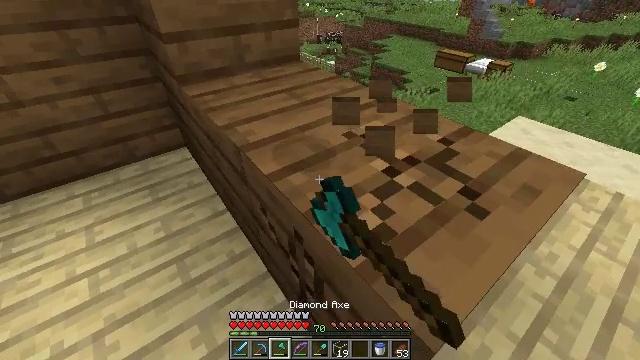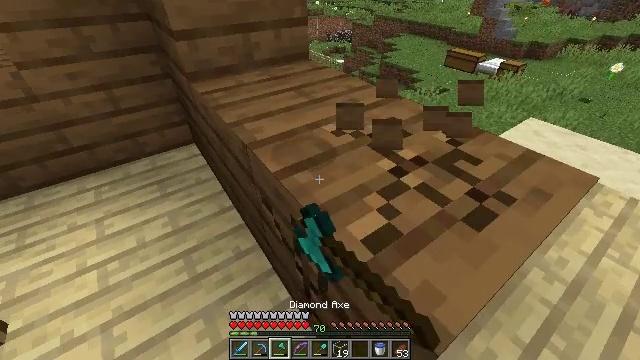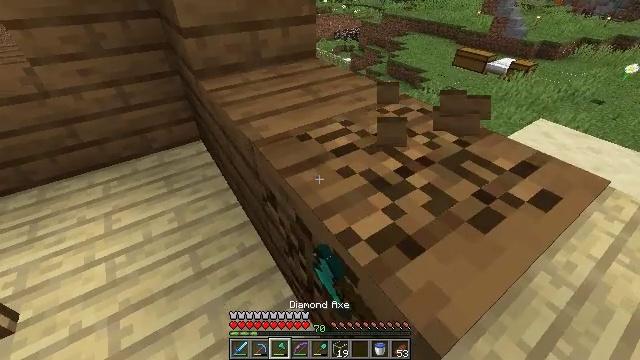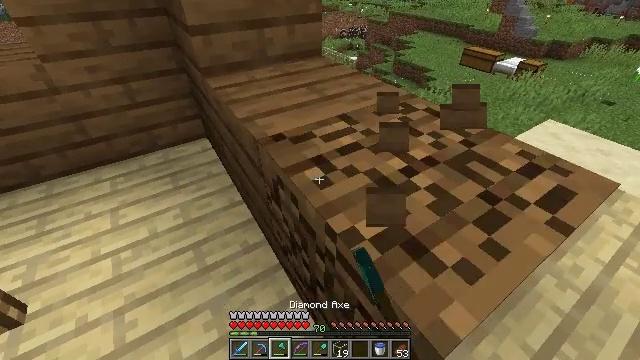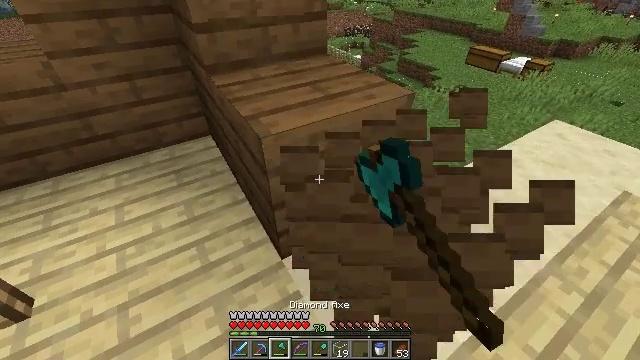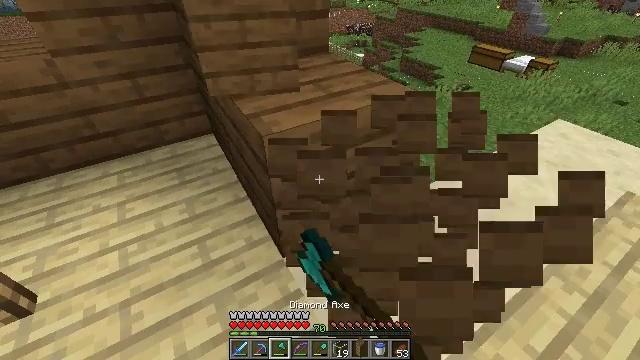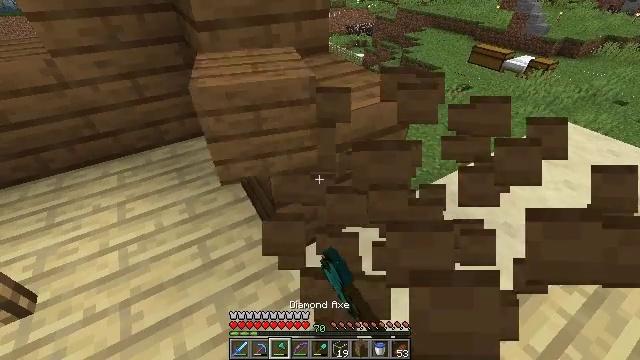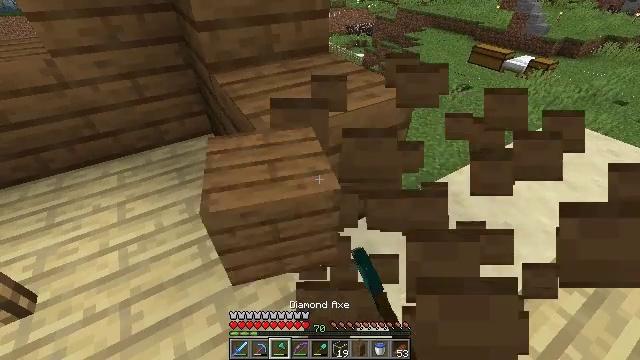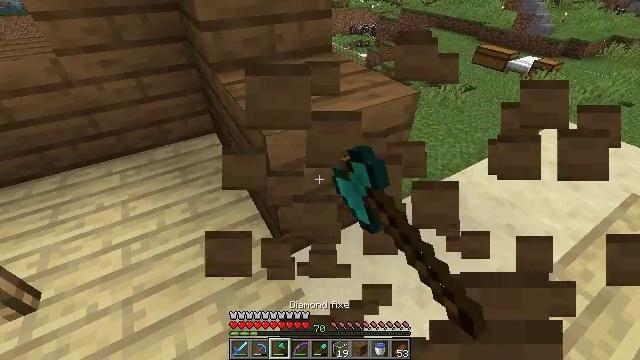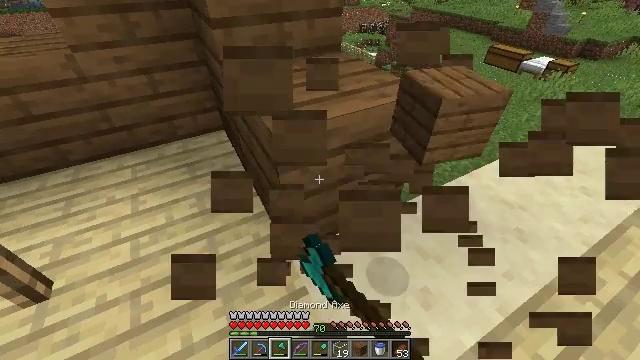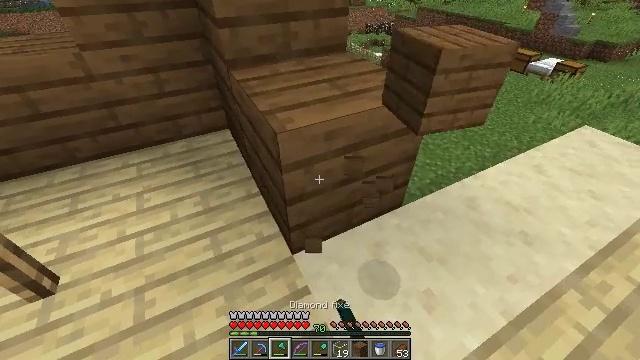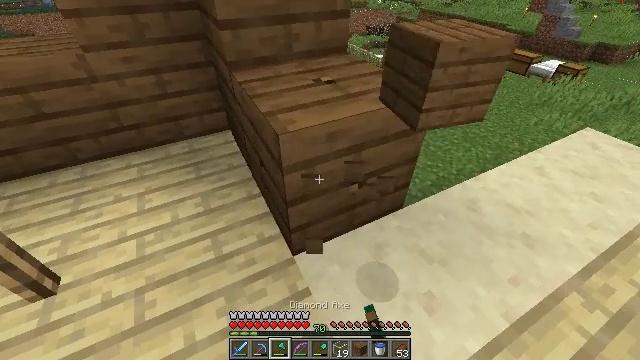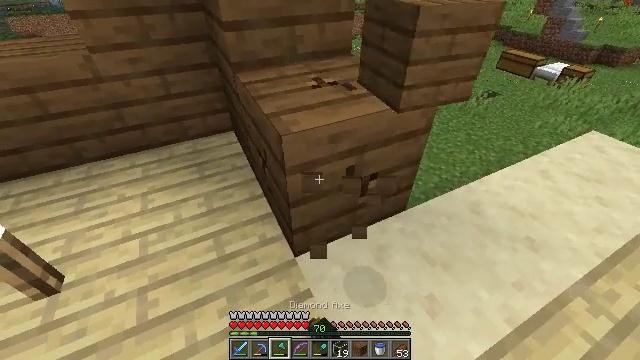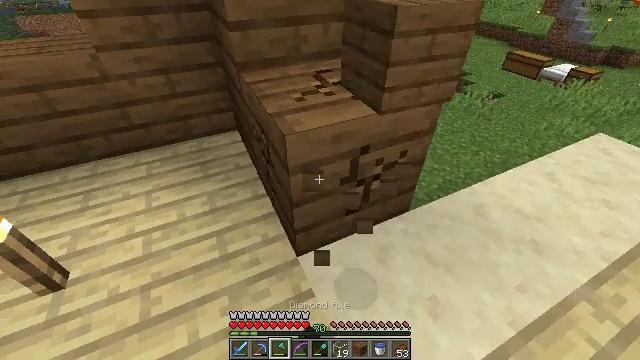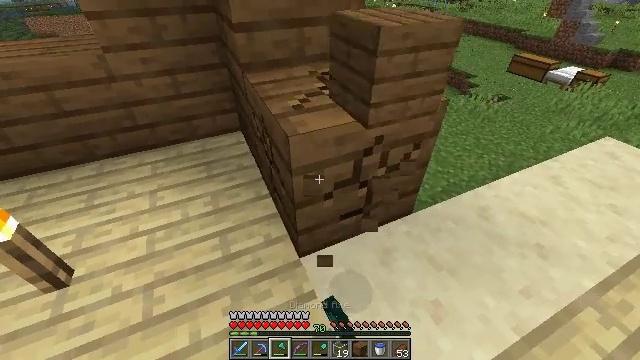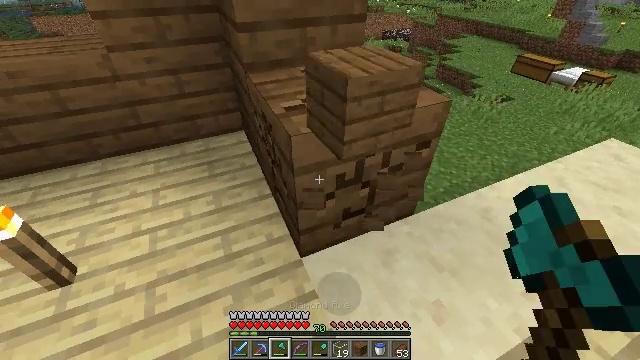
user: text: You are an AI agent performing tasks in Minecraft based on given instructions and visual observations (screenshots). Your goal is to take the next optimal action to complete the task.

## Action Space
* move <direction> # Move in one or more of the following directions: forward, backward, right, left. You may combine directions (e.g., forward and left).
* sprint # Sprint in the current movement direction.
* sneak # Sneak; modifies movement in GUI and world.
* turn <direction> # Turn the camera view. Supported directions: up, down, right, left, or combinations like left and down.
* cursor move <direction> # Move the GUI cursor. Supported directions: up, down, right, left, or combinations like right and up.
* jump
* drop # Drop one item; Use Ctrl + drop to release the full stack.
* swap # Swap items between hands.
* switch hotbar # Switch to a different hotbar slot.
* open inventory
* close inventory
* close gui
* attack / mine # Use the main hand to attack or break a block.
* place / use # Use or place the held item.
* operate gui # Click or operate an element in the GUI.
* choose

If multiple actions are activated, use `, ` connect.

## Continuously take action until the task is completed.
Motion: motion action
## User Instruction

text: Break spruce planks from a structure.
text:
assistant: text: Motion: turn left, attack / mine
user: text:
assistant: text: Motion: turn left, attack / mine
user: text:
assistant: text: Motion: turn left, attack / mine
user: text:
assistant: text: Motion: attack / mine
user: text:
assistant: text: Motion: attack / mine
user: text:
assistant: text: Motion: attack / mine
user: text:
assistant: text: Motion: attack / mine
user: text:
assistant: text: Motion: attack / mine
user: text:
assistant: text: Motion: turn left, attack / mine
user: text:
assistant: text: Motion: turn left, attack / mine
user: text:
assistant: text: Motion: attack / mine
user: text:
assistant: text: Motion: attack / mine
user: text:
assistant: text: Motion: attack / mine
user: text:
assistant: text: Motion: attack / mine
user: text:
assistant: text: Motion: attack / mine
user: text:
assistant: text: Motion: attack / mine
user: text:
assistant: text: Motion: move forward, attack / mine
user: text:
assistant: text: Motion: move forward, attack / mine
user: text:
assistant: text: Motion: move forward, attack / mine
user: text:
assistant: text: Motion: move forward, turn left and up, attack / mine
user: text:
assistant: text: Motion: move forward, turn left and up, attack / mine
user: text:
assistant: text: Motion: move forward, turn left and up, attack / mine
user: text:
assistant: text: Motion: move forward, turn left and up, attack / mine
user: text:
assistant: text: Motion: turn left and up, attack / mine
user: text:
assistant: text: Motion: attack / mine
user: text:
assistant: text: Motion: attack / mine
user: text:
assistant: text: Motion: attack / mine
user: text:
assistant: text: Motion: attack / mine
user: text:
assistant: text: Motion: turn left, attack / mine
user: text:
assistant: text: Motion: attack / mine